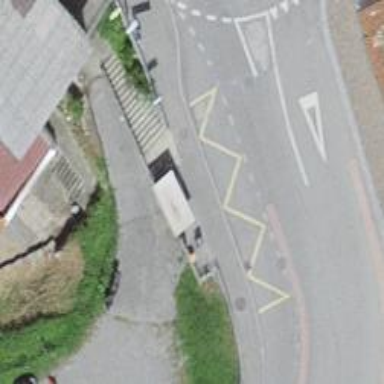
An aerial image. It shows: Bus stop with sheltered platform for public transport.